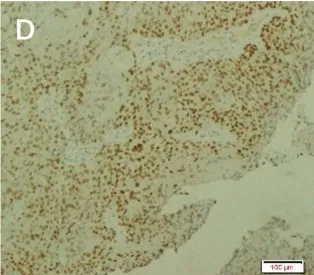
Patient was diagnosed with PSCC. (D) Immunohistochemical analysis of GATA.
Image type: pathology (immunostaining)